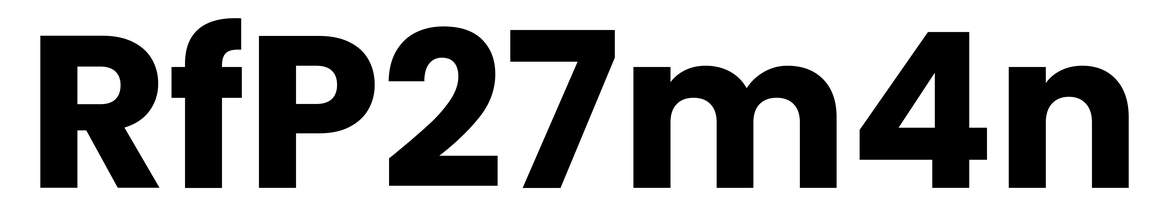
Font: Poppins-Bold